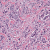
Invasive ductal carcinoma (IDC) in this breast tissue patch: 1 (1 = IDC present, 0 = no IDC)